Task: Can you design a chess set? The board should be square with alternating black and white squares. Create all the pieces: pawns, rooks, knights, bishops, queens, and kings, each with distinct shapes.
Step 4970:
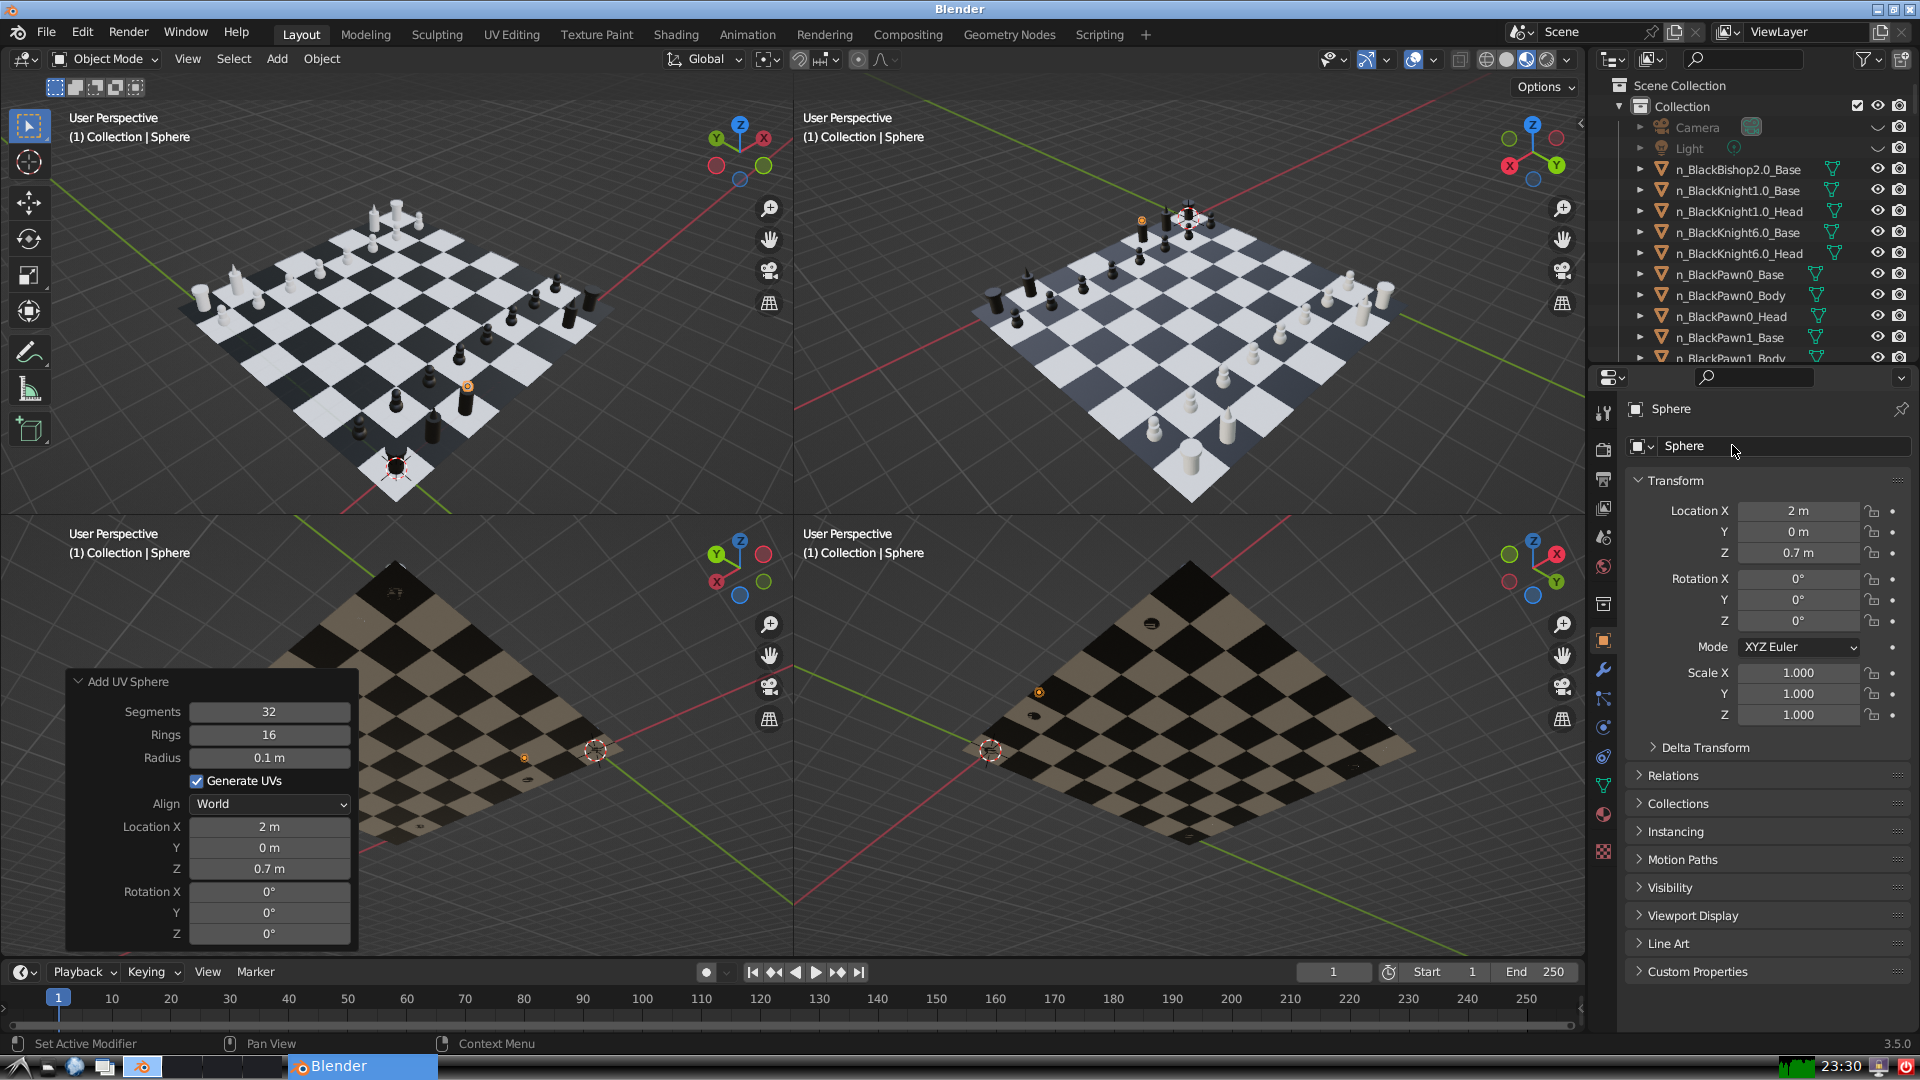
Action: click: no